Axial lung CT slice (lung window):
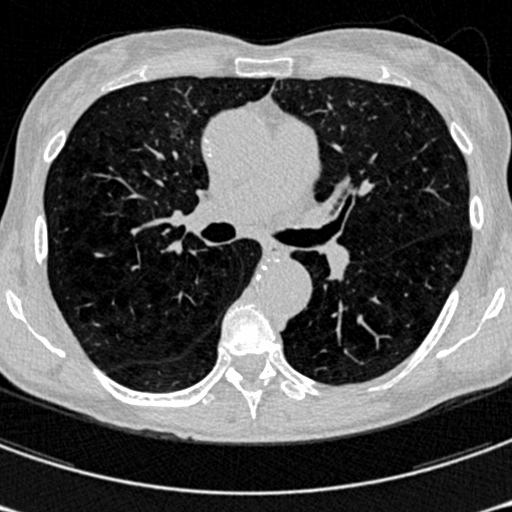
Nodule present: no